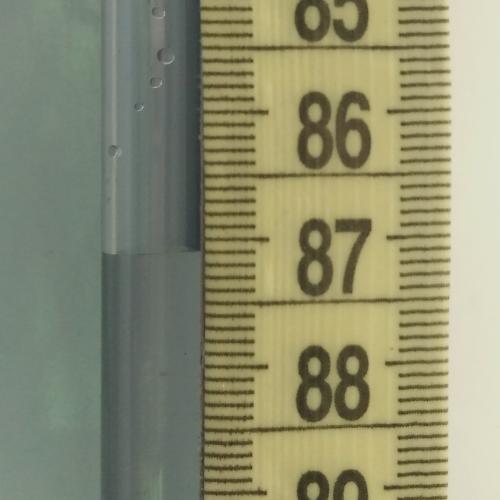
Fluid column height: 87.1 cm